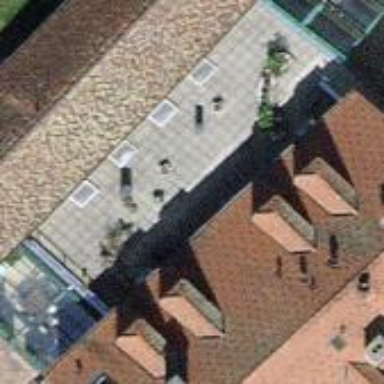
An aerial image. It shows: Hotel building.